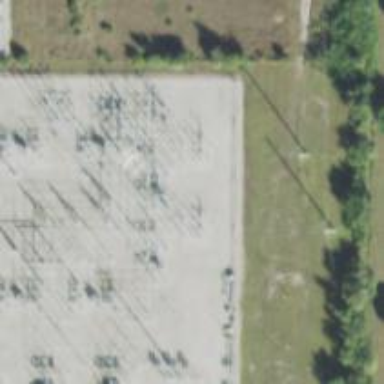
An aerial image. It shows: Switch for power supply.